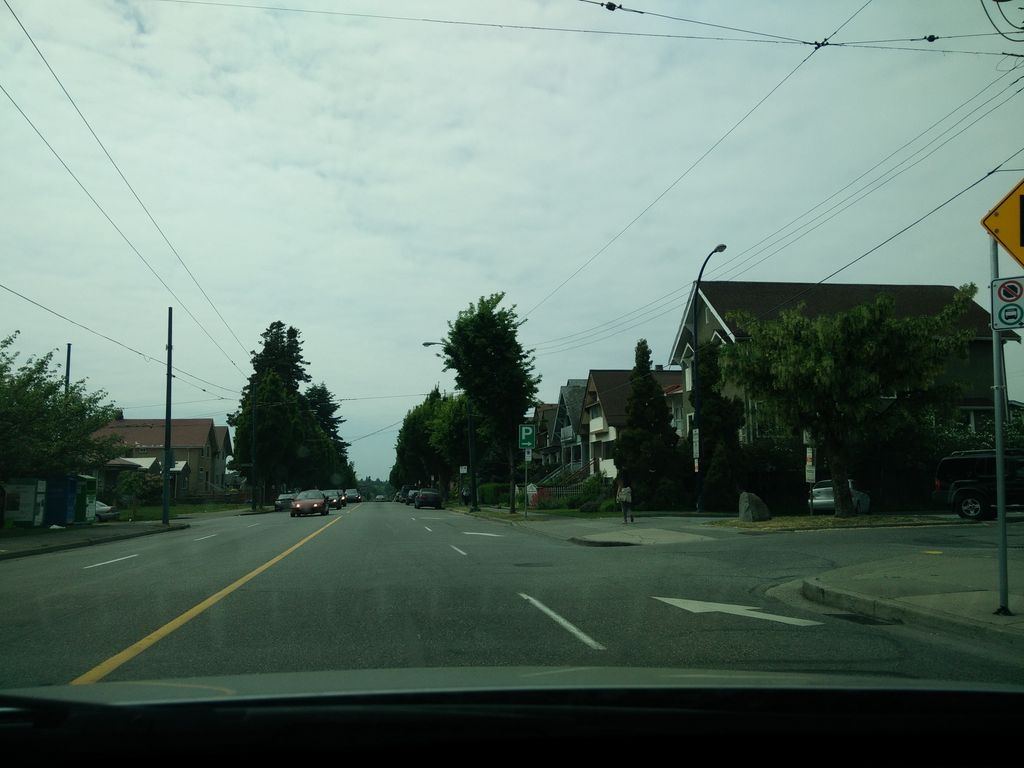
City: vancouver